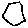
Label: hexagon